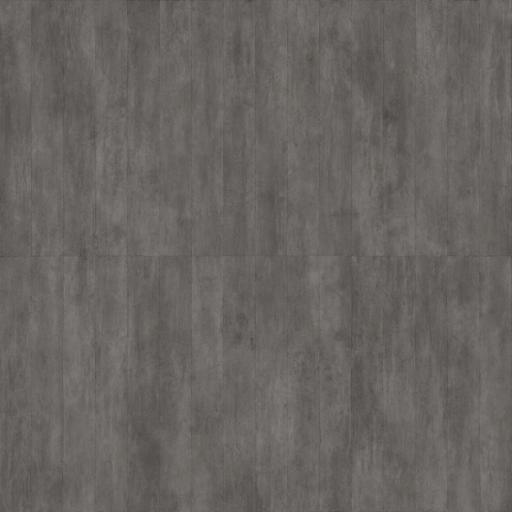
Tags: bunker cast concrete gray